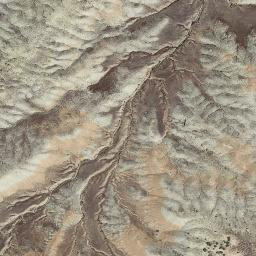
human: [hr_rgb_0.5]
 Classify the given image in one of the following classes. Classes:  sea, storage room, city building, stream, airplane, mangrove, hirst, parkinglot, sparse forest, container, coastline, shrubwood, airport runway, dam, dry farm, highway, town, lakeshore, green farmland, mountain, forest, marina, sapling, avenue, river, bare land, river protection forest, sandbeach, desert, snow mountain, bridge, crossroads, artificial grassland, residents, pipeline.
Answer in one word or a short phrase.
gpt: mountain